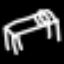
Label: bed